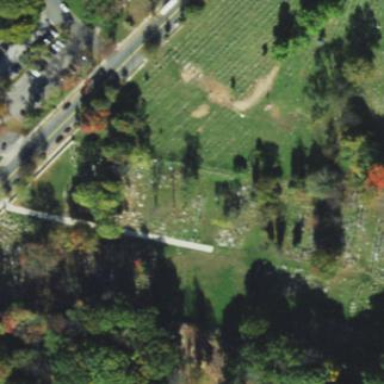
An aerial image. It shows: Cemetery.